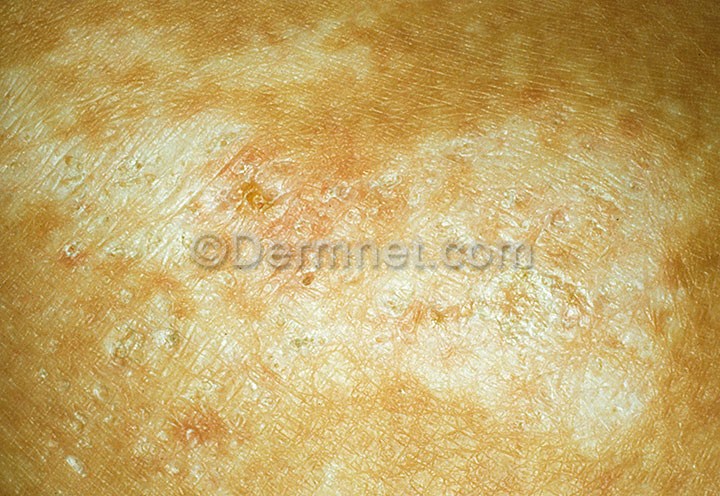
Disease: Psoriasis pictures Lichen Planus and related diseases